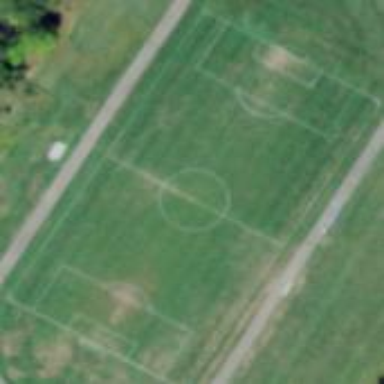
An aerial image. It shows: Soccer pitch for leisureland activities.